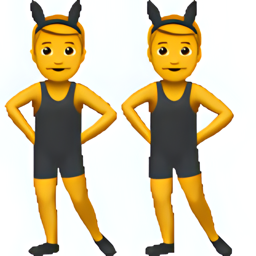
Name: men with bunny ears partying
Emoji: 👯‍♂️
Group: People & Body
Sub-group: person-activity